Question: I have a custom button next to a input which is not acting as intended. Basically its creating a overlapping border with the darker hint when i use 'rgba'. The shadow it adds seems to occur in the latest version of BS and not 3.0.0.
'''
<div class="row">
<div class="col-lg-12 newsletter">
<form method="post" action='/' class="form" id="newsletter-form">
<div class="form-group" id="newsletter-form-group">
<div class="controls">
<div class="input-group">
<input type="text" class="form-control newsletter-input" name="testInput" placeholder="Your email address here.." />
<span class="input-group-btn">
<button class="btn btn-default newsletter-btn" type="submit">Sign up</button>
</span>
</div>
</div>
<label class="control-label newsletter-status" for="testInput"></label>
</div>
</form>
</div>
</div>
'''
/* Latest compiled and minified CSS included as External Resource*/
'''
body {
margin: 10px;
background-color:#404040;
}
.btn:focus, .btn:active, .btn.active {
outline: 0!important;
}
.newsletter-btn, .newsletter-btn:focus, .newsletter-btn:active, .newsletter-btn.active {
color:#fff;
background-color: rgba(52, 152, 219, 1.0) !important;
border: 1px solid rgba(52, 152, 219, 1.0) !important;
font-weight:500;
border-radius:0!important;
-webkit-transition: all .3s;
-moz-transition: all .3s;
transition: all .3s;
}
.newsletter-btn:hover {
background-color: rgba(52, 152, 219, 0.5) !important;
border: 1px solid rgba(52, 152, 219, 0.5) !important;
color:#fff!important;
box-shadow: none!important;
-webkit-box-shadow: none!important;
-moz-box-shadow: none!important;
}
.newsletter input {
box-shadow:none!important;
border-color:#fff!important;
background-color: #fff;
color:#fff;
border-radius:0!important;
}
'''
DEMO: <URL>

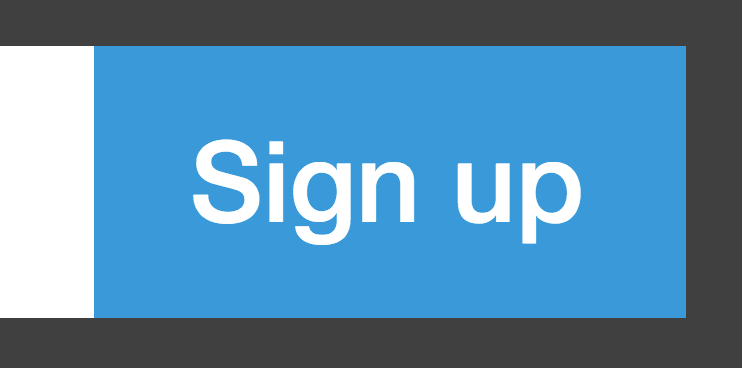
Answer: To fix the different border color, set the border color to transparent on hover--you are overlapping two elements with 0.5 opacity, which give the look of a lighter border.
'''
.newsletter-btn:hover {
background-color: rgba(52, 152, 219, 0.5) !important;
border: 1px solid transparent !important;
color:#fff!important;
box-shadow: none!important;
-webkit-box-shadow: none!important;
-moz-box-shadow: none!important;
}
'''
To fix the funny growing thing, set the z-index of the button:
'''
.newsletter-btn{
z-index:999;
}
'''
See <URL>